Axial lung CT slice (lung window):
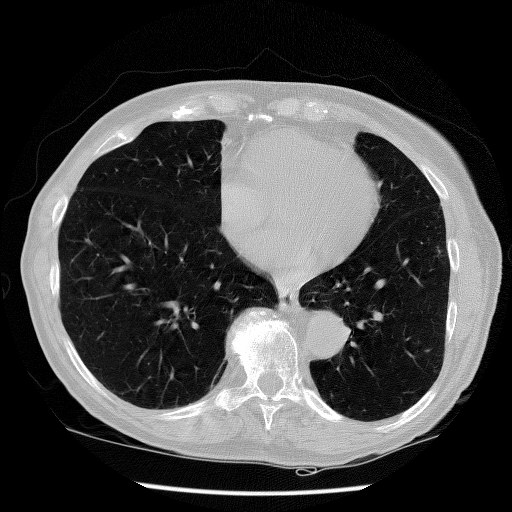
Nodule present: no